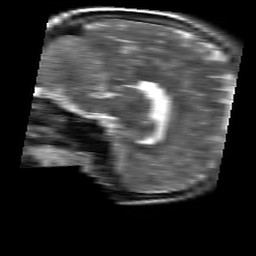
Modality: T2w
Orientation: sagittal
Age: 22
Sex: female
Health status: healthy
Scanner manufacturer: siemens
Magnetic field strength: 3 T
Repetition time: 4.01 s
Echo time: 0.116 s